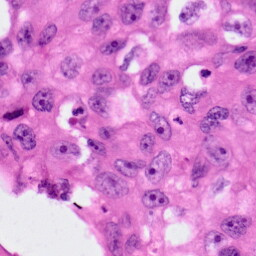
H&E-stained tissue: Lung